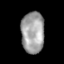
Tissue: skin
Cell type: Epithelial cells
Senescence score: 0.9079
Nuclear area (px): 940
Mean DAPI intensity: 159.603